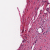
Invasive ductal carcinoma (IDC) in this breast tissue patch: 0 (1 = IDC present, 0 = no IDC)